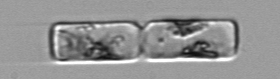
Label: Guinardia_delicatula